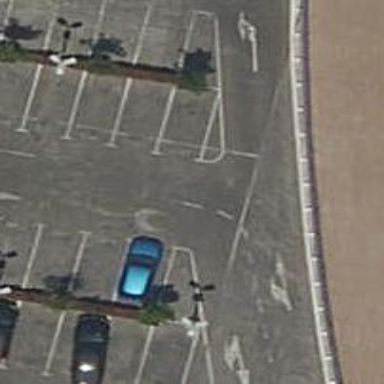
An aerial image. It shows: Road serving as parking aisle.